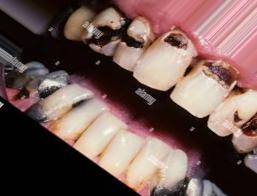
Condition: Caries